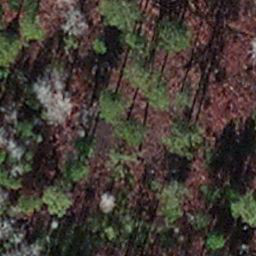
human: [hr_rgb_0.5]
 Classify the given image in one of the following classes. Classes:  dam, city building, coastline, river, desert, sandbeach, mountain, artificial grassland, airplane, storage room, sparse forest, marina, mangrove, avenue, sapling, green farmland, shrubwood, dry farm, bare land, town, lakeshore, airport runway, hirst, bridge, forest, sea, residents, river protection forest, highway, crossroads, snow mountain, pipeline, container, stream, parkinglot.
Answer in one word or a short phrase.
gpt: sapling